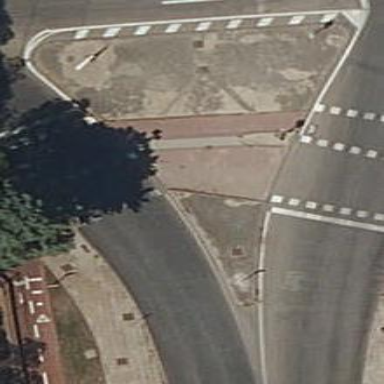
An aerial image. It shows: Kerb serving as barrier.